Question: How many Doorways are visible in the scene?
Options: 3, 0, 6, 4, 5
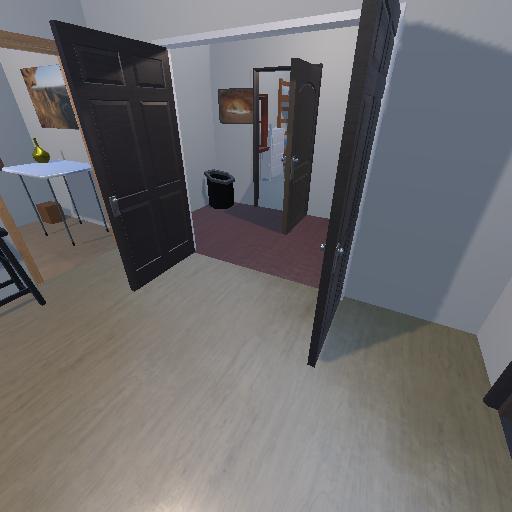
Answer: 3